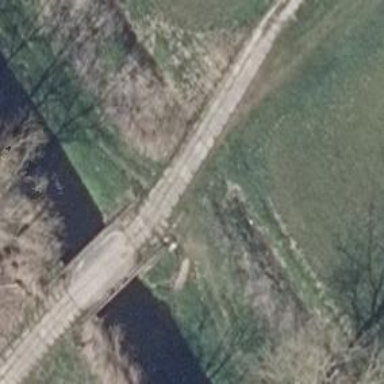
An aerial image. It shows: Agricultural track crossing bridge with grade 3 surface.